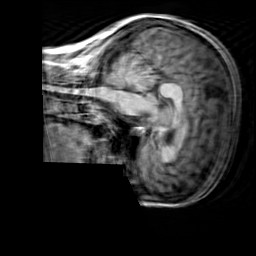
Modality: T1w
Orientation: sagittal
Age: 25
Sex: female
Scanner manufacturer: siemens
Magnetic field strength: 3 T
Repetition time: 2.3 s
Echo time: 0.00303 s